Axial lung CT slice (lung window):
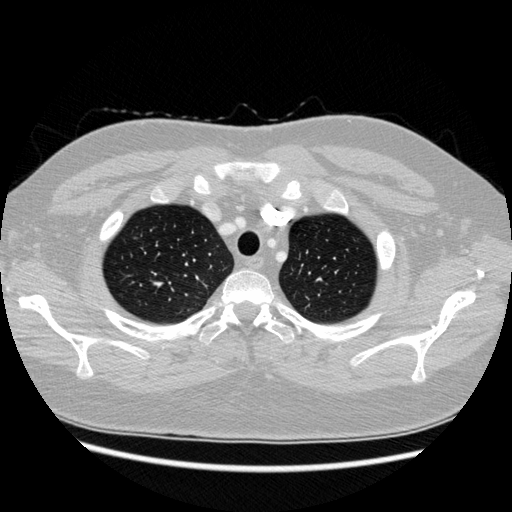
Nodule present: no